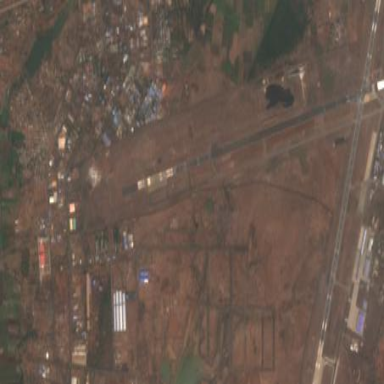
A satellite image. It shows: Military airfield located within aerodrome.